Brain MRI, t1w sequence, axial 2D slice.
Patient: age 34, sex F, weight 95 kg, height 1.95 m
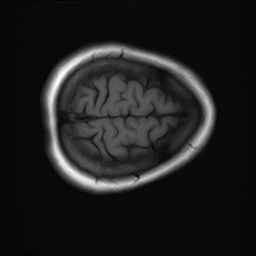